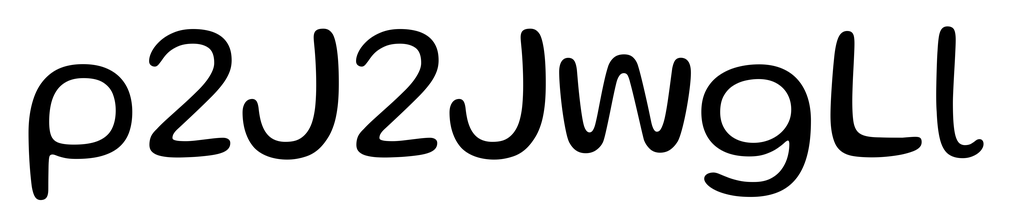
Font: Gluten_Light